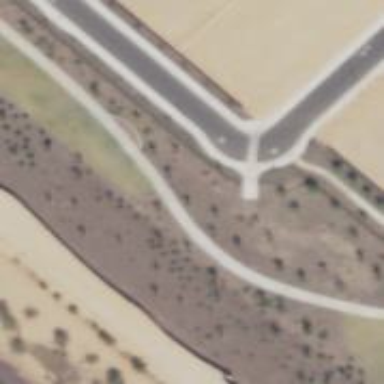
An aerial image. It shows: Turning circle on the road.